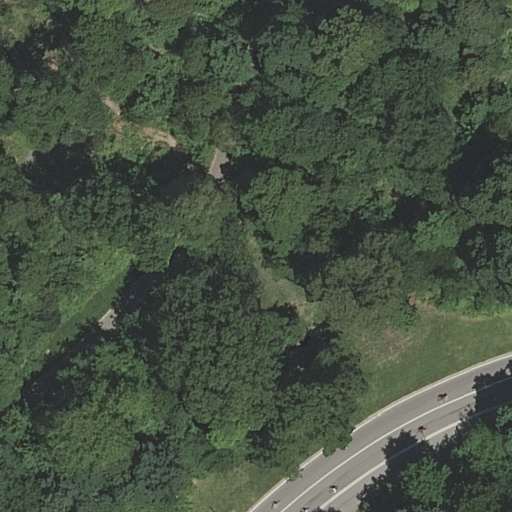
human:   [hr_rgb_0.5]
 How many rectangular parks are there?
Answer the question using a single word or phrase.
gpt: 1

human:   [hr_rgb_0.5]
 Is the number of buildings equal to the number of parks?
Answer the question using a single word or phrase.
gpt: no

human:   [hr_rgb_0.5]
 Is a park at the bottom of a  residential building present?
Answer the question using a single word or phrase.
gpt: no

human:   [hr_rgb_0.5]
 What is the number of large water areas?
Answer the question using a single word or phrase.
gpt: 0

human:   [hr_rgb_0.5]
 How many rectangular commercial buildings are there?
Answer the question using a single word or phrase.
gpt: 0

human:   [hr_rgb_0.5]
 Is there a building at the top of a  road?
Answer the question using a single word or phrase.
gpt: no

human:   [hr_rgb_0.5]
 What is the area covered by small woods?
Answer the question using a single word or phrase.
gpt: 0m2

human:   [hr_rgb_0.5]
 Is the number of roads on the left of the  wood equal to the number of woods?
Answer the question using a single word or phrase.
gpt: no

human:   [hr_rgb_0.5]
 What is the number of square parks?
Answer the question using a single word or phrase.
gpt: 0

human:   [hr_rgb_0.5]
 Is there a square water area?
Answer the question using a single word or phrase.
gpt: no

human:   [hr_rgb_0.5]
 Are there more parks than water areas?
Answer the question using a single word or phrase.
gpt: yes

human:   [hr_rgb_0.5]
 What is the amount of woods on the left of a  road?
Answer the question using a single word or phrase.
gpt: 0

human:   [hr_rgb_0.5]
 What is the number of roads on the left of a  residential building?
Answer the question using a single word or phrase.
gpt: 0

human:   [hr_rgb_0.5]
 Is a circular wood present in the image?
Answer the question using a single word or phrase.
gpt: no

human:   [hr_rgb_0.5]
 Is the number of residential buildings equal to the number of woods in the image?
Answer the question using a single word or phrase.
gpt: no

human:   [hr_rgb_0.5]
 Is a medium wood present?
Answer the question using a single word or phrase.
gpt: no

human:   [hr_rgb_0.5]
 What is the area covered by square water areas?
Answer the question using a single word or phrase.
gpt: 0m2

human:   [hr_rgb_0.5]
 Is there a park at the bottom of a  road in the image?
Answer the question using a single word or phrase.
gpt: no

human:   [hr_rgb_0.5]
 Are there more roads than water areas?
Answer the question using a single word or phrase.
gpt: yes

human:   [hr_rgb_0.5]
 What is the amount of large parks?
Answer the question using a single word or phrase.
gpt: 1

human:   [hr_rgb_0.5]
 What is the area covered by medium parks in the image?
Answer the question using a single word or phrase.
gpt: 0m2

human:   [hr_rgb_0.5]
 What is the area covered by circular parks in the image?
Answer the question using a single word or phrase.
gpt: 0m2

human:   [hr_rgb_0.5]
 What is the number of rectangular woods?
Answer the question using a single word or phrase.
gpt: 0

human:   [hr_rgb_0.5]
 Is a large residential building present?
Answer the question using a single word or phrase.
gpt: no

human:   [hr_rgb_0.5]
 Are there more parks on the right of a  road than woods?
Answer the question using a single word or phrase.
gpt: no

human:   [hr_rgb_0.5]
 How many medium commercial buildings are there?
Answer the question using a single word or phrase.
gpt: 0

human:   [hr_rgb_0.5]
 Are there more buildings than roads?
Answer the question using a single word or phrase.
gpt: no

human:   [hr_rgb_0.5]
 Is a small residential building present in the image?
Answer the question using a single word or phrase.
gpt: no

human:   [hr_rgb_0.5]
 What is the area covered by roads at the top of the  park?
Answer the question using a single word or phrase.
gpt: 0m2

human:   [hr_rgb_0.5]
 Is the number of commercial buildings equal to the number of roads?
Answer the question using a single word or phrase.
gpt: no

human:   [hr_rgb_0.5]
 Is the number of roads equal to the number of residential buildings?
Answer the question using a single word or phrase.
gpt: no

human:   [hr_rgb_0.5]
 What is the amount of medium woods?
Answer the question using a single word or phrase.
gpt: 0

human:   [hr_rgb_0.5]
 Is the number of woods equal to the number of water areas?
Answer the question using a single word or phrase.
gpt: no

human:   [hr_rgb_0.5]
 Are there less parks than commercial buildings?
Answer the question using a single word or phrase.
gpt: no

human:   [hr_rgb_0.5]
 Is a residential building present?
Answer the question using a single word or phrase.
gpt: no

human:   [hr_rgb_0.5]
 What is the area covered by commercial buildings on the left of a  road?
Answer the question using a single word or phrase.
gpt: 0m2